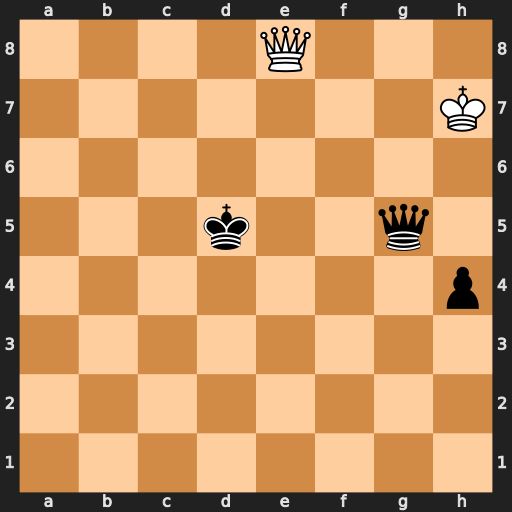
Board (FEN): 4Q3/7K/8/3k2q1/7p/8/8/8
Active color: w
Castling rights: -
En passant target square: -
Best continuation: Qb5+ Ke6 Qxg5